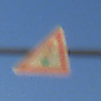
Verkehrszeichen: Lichtzeichenanlage
Umgebung: Outdoor, Nature
Tageszeit: SunriseSunset
Wetter: Clear
Licht: Natural
Jahreszeit: NotSpecified
Kontrast: HighContrast